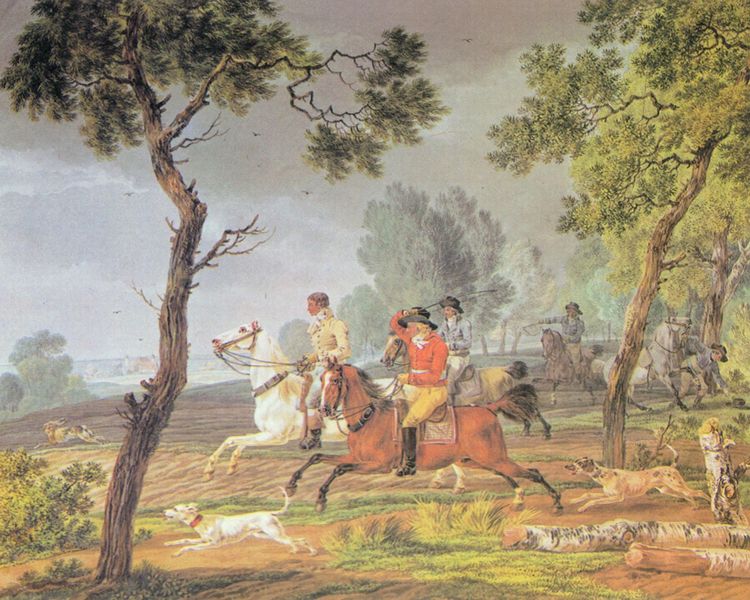
Titel: Die Hasenhetzjagd
Künstler: Wilhelm Kobell
Standort: Coburg
Institution: Kunstsammlungen der Veste Coburg
Schlagwörter: baum, blau, blätter, gemälde, gewitter, himmel, laub, mann, schatten, vogel, wolken, baumstämme, bäume, gelb, grün, landschaft, menschen, äste, braun, grau, holz, hut, hüte, männer, schwarz, weiss, gras, hund, hunde, rot, tiere, wiese, gesellschaft, herren, kappe, mensch, ast, baumstamm, birke, birken, erde, feld, felder, gräser, häuser, natur, stamm, vögel, wind, zweige, büsche, kirche, boden, adel, england, krone, wald, pferd, pferde, reiter, hase, ausritt, hufe, reiten, ritt, sattel, schnell, schweif, steigbügel, zaumzeug, zügel, halsband, acker, fläche, dorf, dunst, treiben, akcer, sturm, stämme, unwetter, wild, könig, waldrand, geschirr, hast, rennen, peitsche, stiefel, jagd, schimmel, fuchs, beute, jäger, jagdhund, rinde, brauner, jagdgesellschaft, jagdhunde, jagt, hatz, meute, empire, jagen, galopp, satteldecke, jagdszene, feler, fuchsjagd, gerte, hetz, hetzjagd, reitstiefel, birkenstämme, jagdrock, tzjagd, jagdgesllschaft, h+te, petische